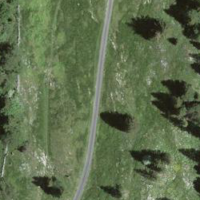
EUNIS habitat code: 23
Species observed at this site:
Geranium pyrenaicum
Phyteuma orbiculare